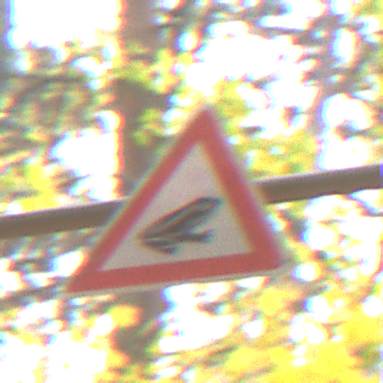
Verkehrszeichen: AmphibienwanderungLinks
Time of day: MorningAfternoon
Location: Outdoor (Nature)
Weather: Overcast
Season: Autumn
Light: Natural